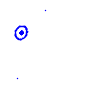
Particle: electron